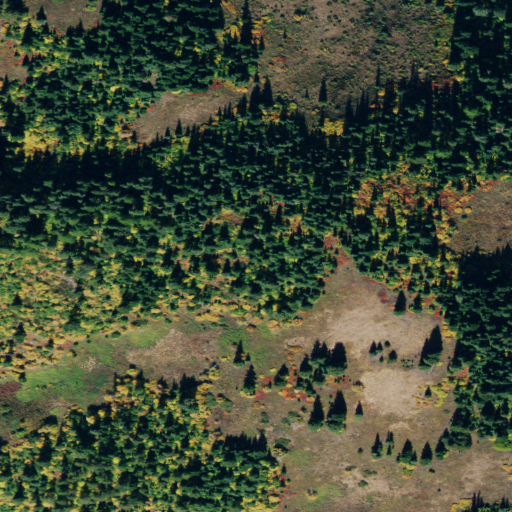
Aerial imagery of ridge(s) in Idaho named Pollock Ridge containing evergreen forest and shrub